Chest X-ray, PA view. Patient: 40 years old, sex M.
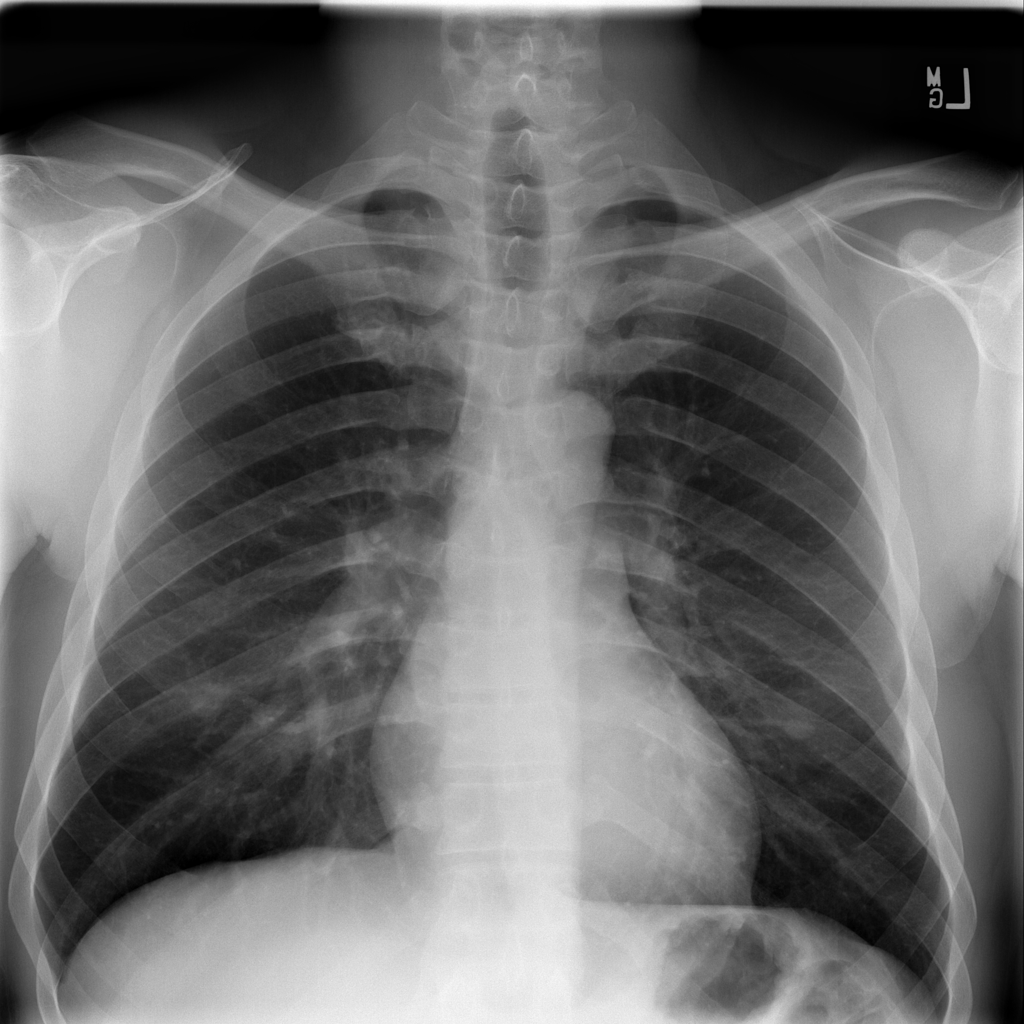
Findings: Nodule